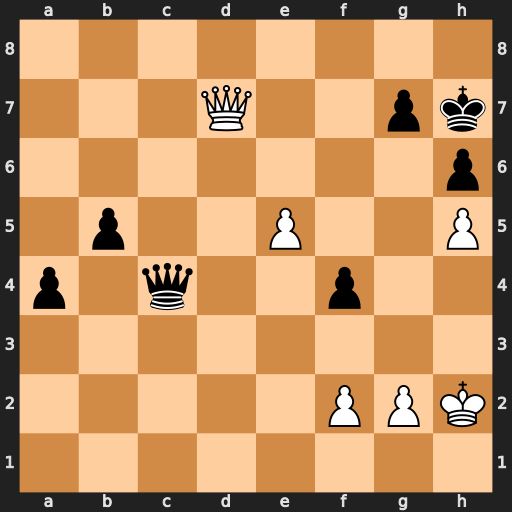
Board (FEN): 8/3Q2pk/7p/1p2P2P/p1q2p2/8/5PPK/8
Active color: w
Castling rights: -
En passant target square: -
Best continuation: e6 f3 e7 Qh4+ Kg1